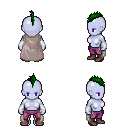
a pixel art fantasy rpg character, female body template, dark elf, purple skin, gray cape, magenta pants, green mohawk hairstyle, white cloth bracers, maroon shoes, four views (front, back, left, right), 2x2 character sprite sheet, small pixel art, hard edges, no anti-aliasing